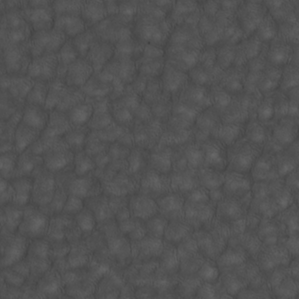
Label: non_frost